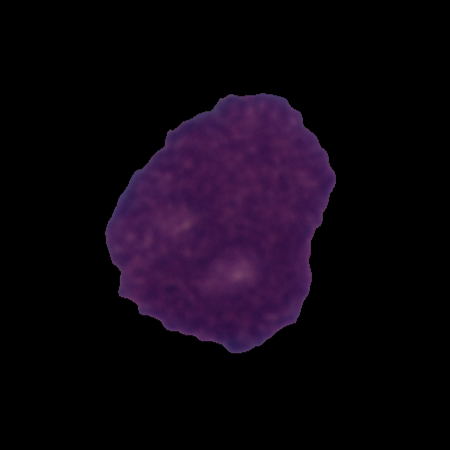
Label: cancer